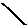
Label: line